Interaction volume radius: 5 \u00c5
Interaction volume height: 20 \u00c5
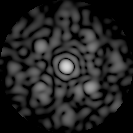
Disorder parameter: 0.6229